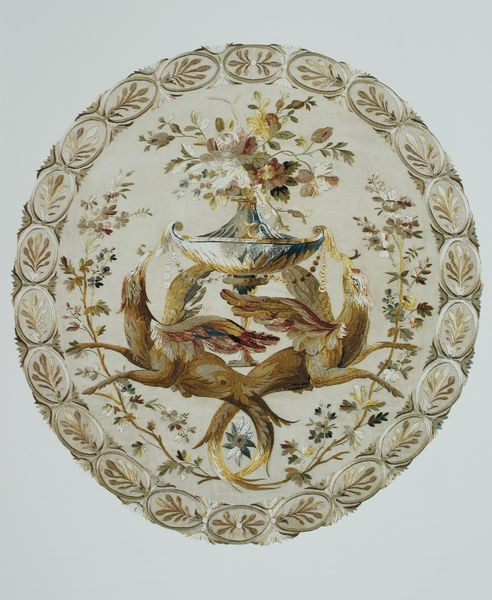
Titel: Stickerei für einen Sesselbezug
Standort: St. Petersburg
Institution: Schloss Pawlowsk
Schlagwörter: adler, baum, blau, blätter, flügel, vogel, weiß, grün, ocker, äste, blume, blumen, braun, bunt, glas, grau, skizze, zeichnung, blüte, blüten, hunde, rose, rot, tier, tiere, beige, malerei, muster, ornament, federn, gefieder, rahmen, schale, schüssel, silber, teller, ast, vögel, zweige, gold, kelch, stickerei, decke, personen, girlande, pflanze, pflanzen, renaissance, rosa, kreis, oval, rund, umrandung, ranken, vase, hufe, schwanz, schweif, relief, farbig, blumenvase, schnabel, zwei, violett, rand, gobelin, figurativ, floral, ornamente, verzierung, strauss, platte, blumenstrauss, foto, pink, gefäss, medaillon, porzellan, geschirr, koloriert, schnäbel, entwurf, girlanden, photo, ornamental, wandschmuck, china, fuchs, fasan, verschlungen, fabelwesen, greif, vorlage, textil, ornamentik, geflügelt, kunsthandwerk, pflanzenornamentik, drachen, drache, sphinx, groteske, fabeltier, fabeltiere, adlerkopf, raubvogel, greife, crater, lätter, telelr, natür, greiff, blaumen